Question: I am looking for a way to have a fuzzy/blur/gradient outline of a leaflet polygon.
This should help make country outlines more simple (currently, when you zoom in to a svg representing a country, it gets ugly/inaccurate).
I was thinking about attaching CSS attributes to the svg similiar to this: <URL>
But apparently the svg subelement '<g>' (used for the leaflet polygon) does not accept this.
I also had a look at '<defs>' of svg (see here: <URL> but have no clue in applying this to leaflet.
<URL>

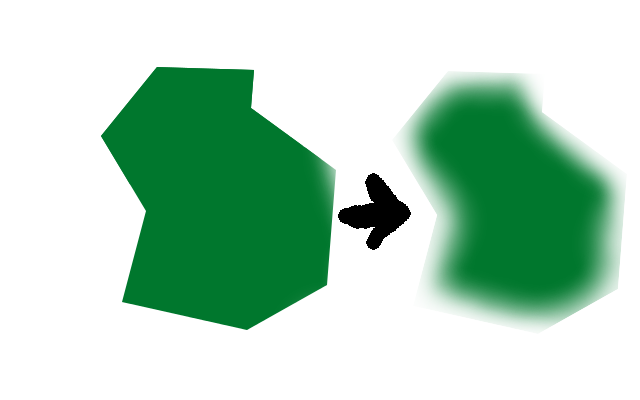
Answer: You would first need to put the actual 'filter' element into the 'svg' element of the map, otherwise assigning a filter to a 'path' or 'g' won't work because the filter will be undefined. So you're going to need to do this in Javascript. But assigning a filter by classname in CSS is as far as i can see impossible because it will only work with the 'url()' function of CSS. That won't fly with the dynamic SVG embedded in Leaflet's overlaypane. You can however assign it with Javascript:
'''
// Get the SVG element from the overlayPane
var svg = map.getPanes().overlayPane.firstChild,
// Create filter element
svgFilter = document.createElementNS('http://www.w3.org/2000/svg', 'filter'),
// Create blur element
svgBlur = document.createElementNS('http://www.w3.org/2000/svg', 'feGaussianBlur');
// Set ID attribute of filter
svgFilter.setAttribute('id', 'blur');
// Give room to blur to prevent clipping
svgFilter.setAttribute('x', '-100%');
svgFilter.setAttribute('y', '-100%');
svgFilter.setAttribute('width', '500%');
svgFilter.setAttribute('height', '500%');
// Set deviation attribute of blur
svgBlur.setAttribute('stdDeviation', 3);
// Append blur element to filter element
svgFilter.appendChild(svgBlur);
// Append filter element to SVG element
svg.appendChild(svgFilter);
'''
After that you can use the filter on polygons, linestrings, etc:
'''
// Creating a polygon and adding to the map
var polygon = L.polygon([[10, 10],[-10,10], [-10,-10],[10,-10]]).addTo(map);
// Set filter attribute on the polygon
polygon._path.setAttribute('filter', 'url(#blur)');
'''
That's it, here's a working example on Plunker: <URL>